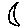
Label: moon